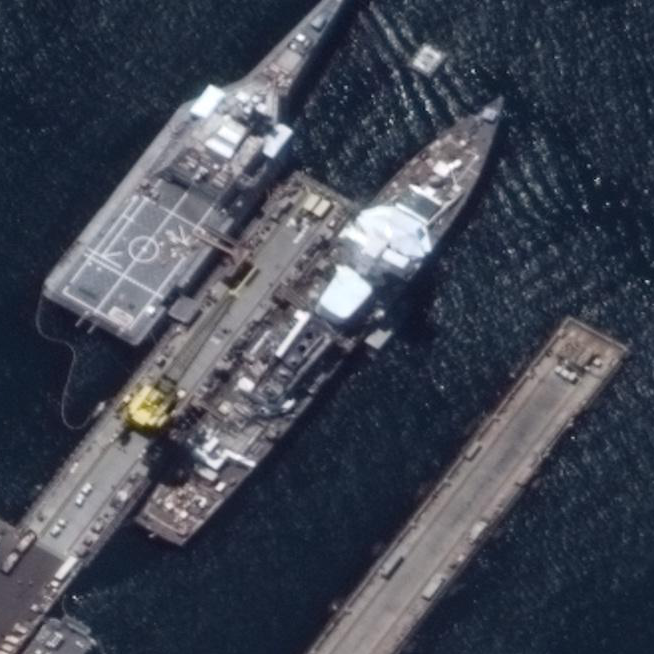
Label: destroyer